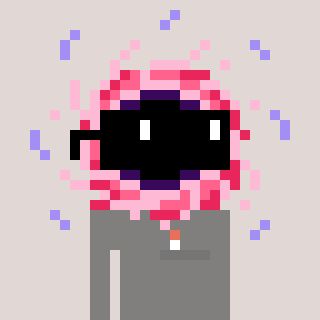
a pixel art character with square black sunglasses, a blackhole-shaped head and a bluegrey-colored body on a warm background